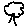
Label: tree